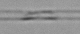
Label: Bacillariophyceae